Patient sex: M
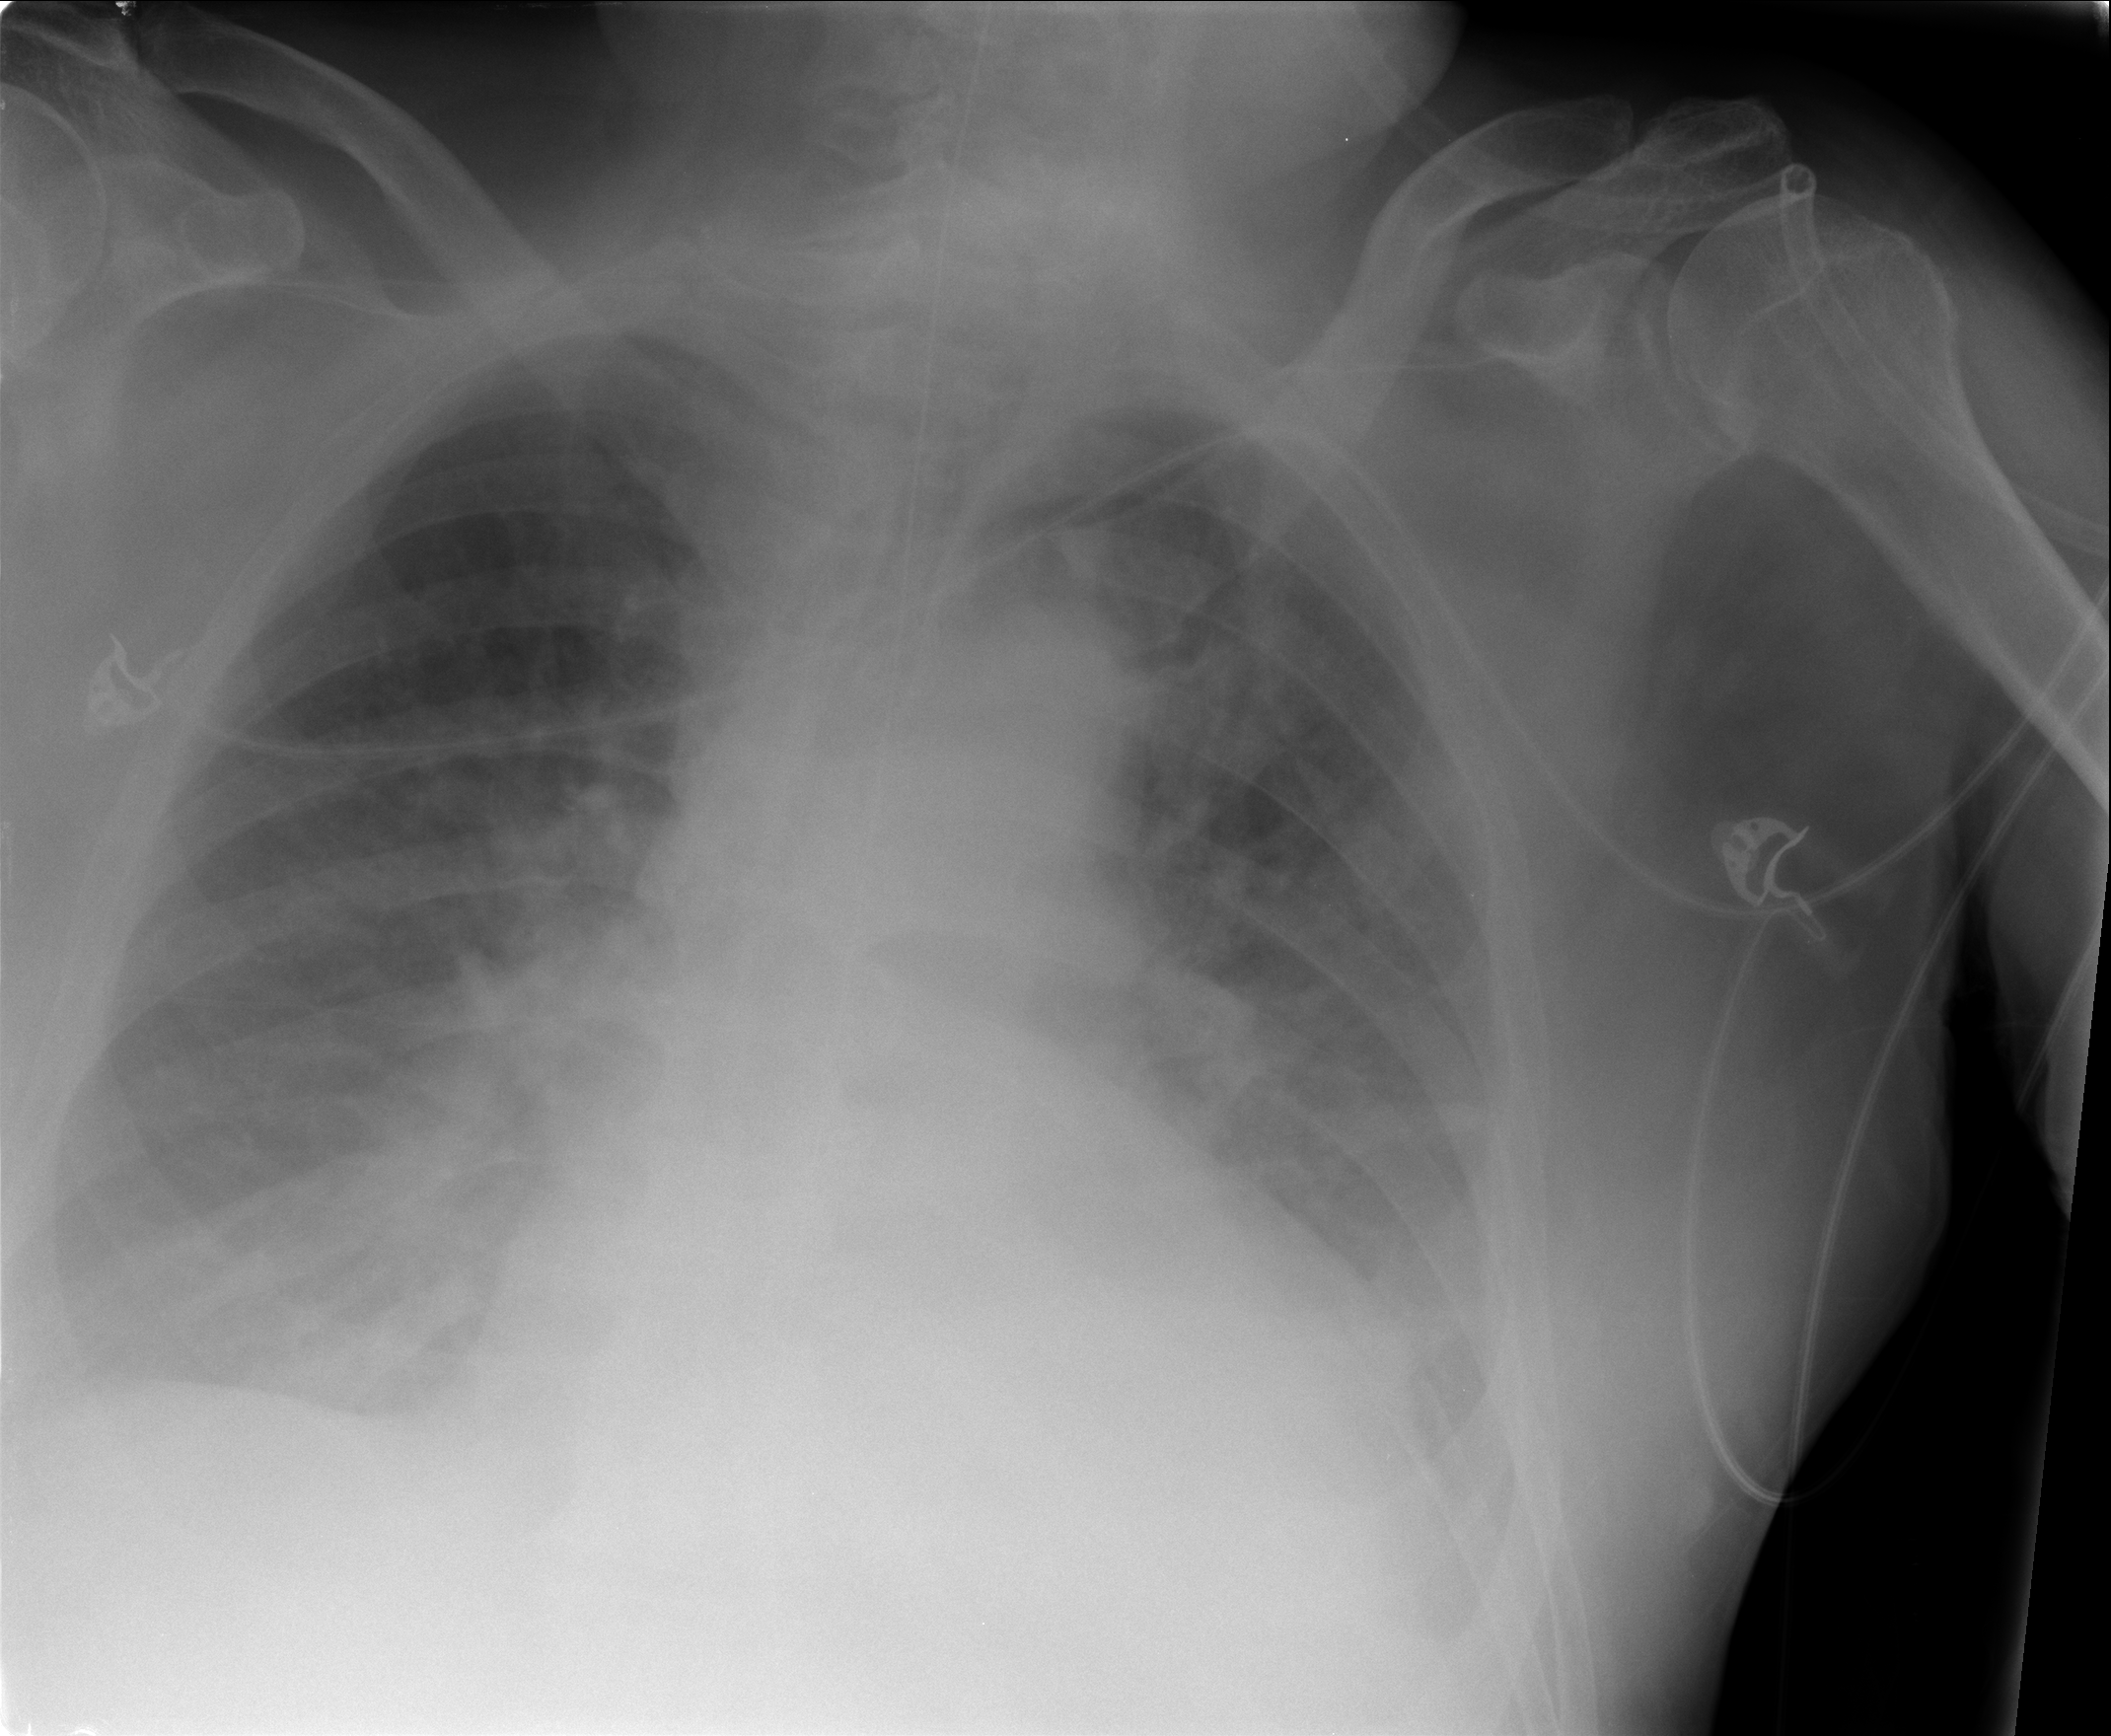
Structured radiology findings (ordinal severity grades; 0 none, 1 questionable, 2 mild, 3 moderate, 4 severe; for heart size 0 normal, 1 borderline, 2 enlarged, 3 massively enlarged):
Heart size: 2
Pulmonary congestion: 2
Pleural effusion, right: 2
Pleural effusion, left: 2
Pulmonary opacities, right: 0
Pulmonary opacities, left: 0
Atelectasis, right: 2
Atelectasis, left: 2